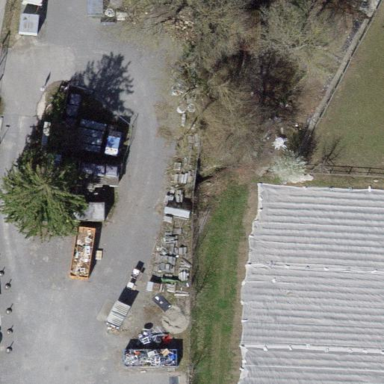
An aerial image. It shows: Recycling center that accepts scrap metal.